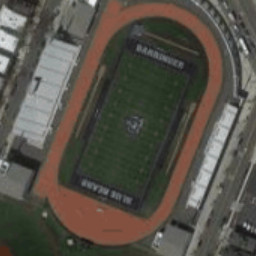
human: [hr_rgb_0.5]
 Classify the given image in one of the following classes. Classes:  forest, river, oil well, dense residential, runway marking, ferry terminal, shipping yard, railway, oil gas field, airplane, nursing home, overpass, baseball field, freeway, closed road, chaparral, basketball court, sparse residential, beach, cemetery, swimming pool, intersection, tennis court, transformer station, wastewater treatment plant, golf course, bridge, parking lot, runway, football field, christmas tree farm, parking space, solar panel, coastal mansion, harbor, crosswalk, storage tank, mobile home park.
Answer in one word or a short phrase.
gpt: football field